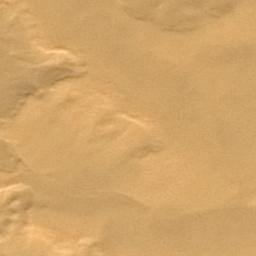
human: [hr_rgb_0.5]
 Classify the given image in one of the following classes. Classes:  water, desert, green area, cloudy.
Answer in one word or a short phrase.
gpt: desert